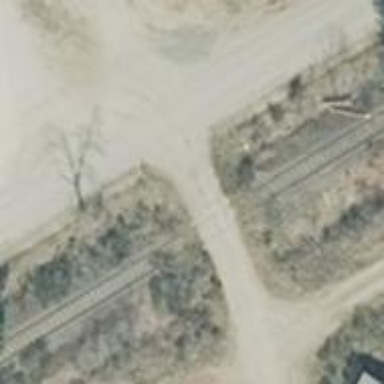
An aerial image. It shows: Railway level crossing.